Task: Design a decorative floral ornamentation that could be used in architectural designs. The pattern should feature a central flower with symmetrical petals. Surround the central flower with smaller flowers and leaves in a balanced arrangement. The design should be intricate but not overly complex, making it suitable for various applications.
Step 1579:
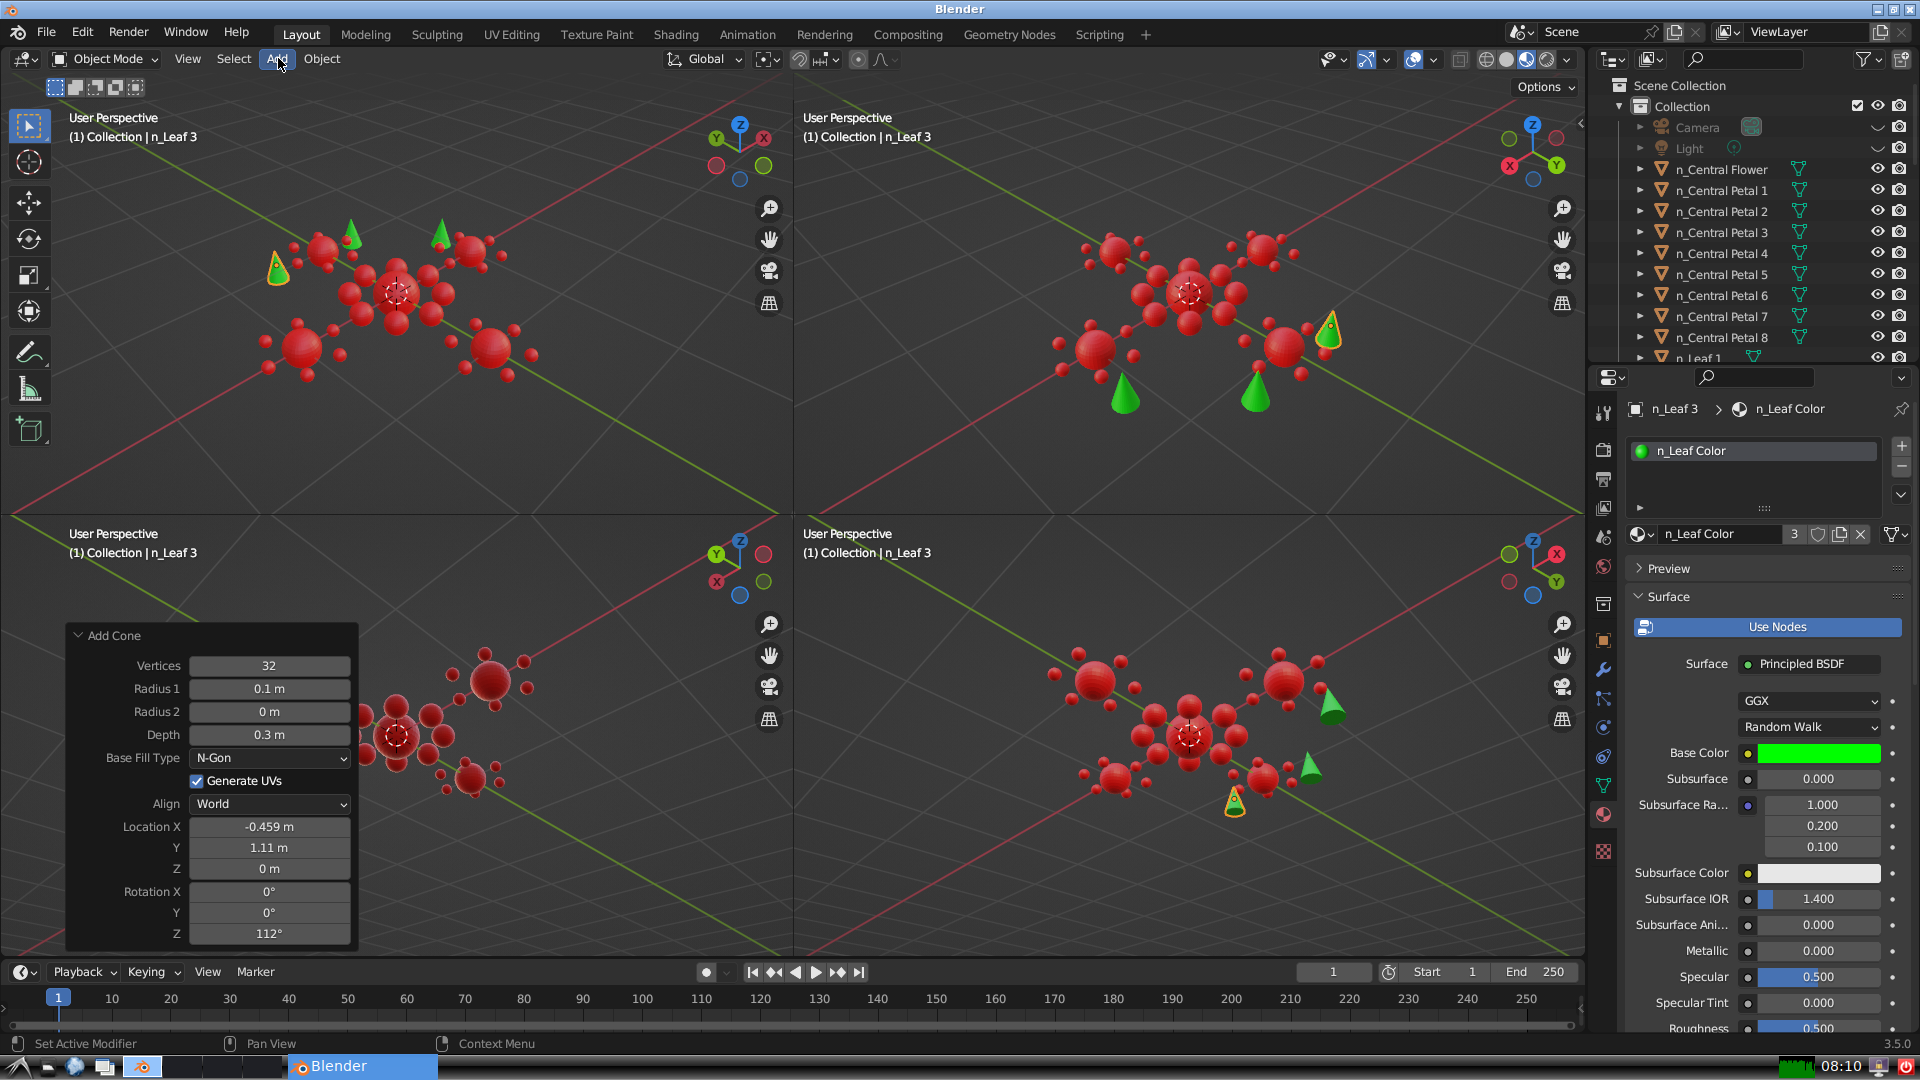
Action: click: no